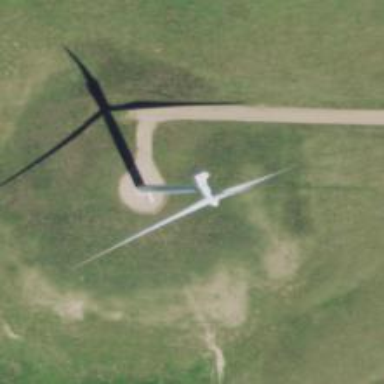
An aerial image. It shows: Wind turbine generator that utilizes wind as its source for generating electricity. It is of the horizontal axis type.